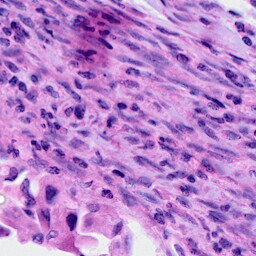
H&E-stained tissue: Cervix